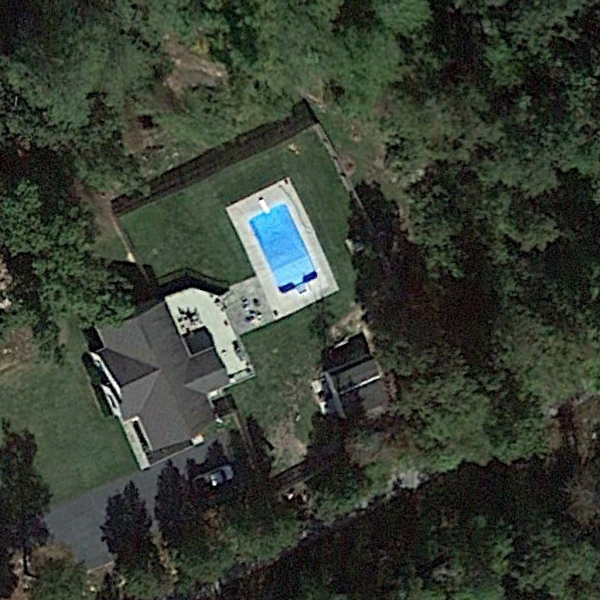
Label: SparseResidential